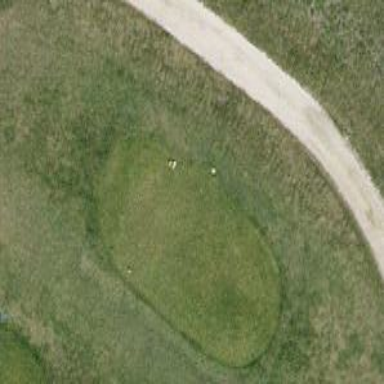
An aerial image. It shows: Golf tee area with grass surface.